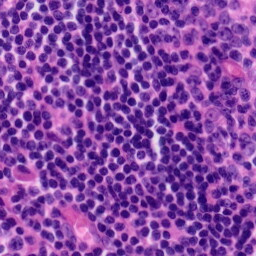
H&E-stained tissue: Tonsil